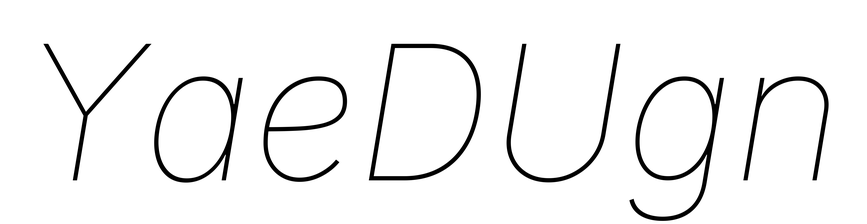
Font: Inter-Italic_Thin_Italic